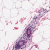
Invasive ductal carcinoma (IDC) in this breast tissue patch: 0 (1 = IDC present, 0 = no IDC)